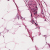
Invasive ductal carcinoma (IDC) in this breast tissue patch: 0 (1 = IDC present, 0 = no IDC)